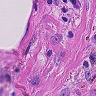
Metastatic tissue present: no